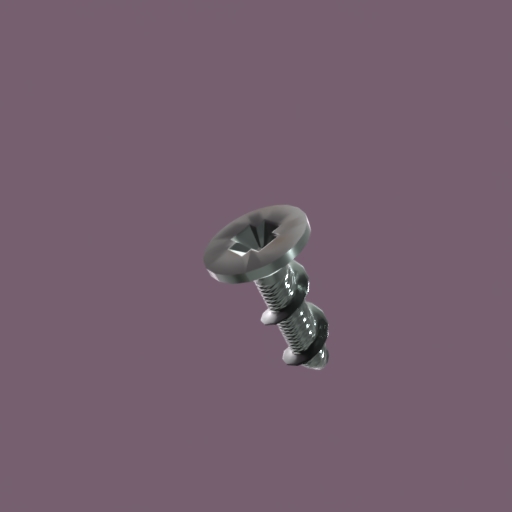
Label: screw